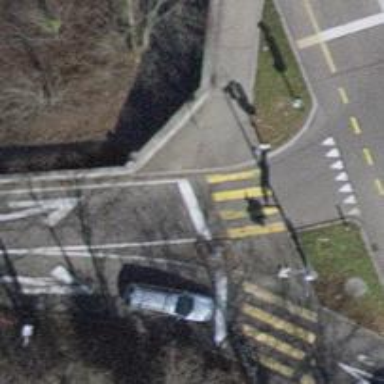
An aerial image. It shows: Kerb barrier.